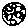
Label: moon